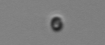
Label: nanoplankton_mix